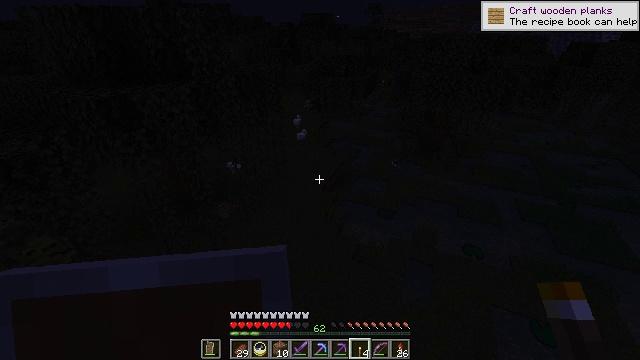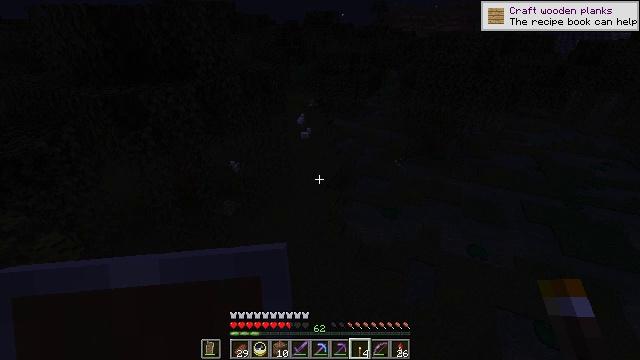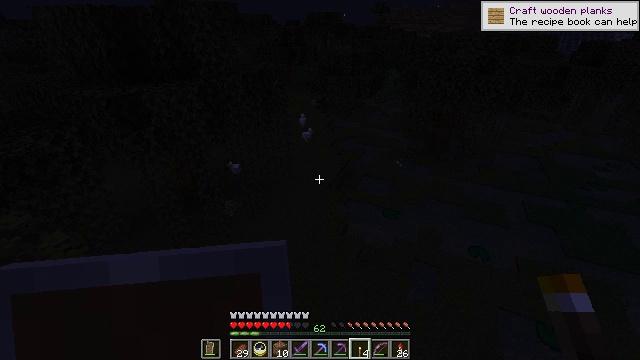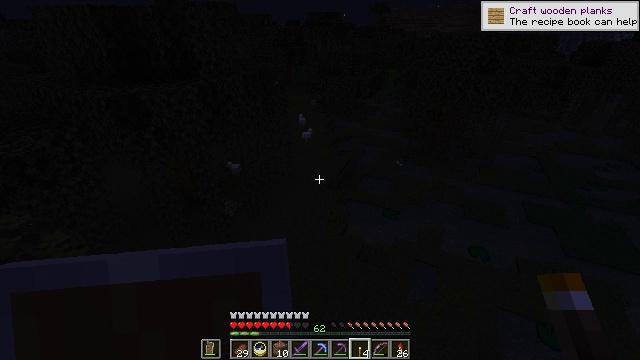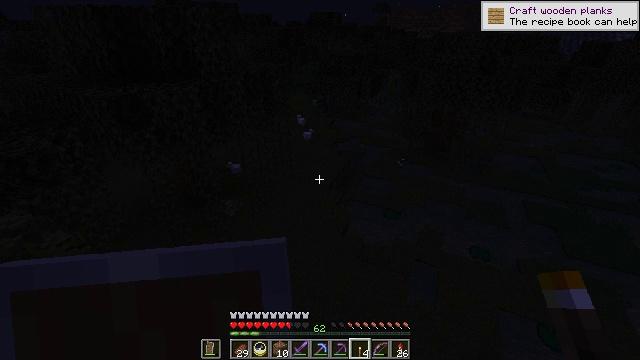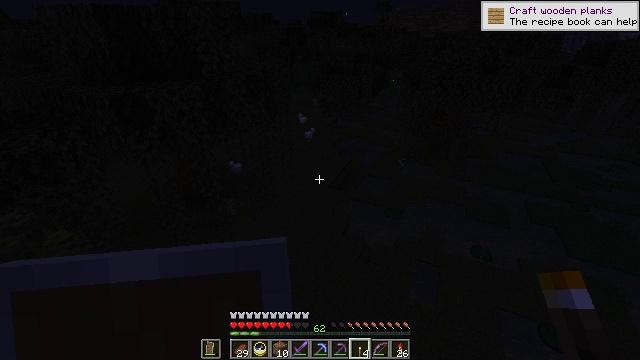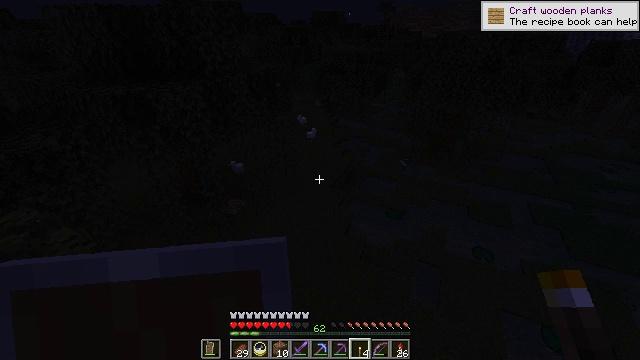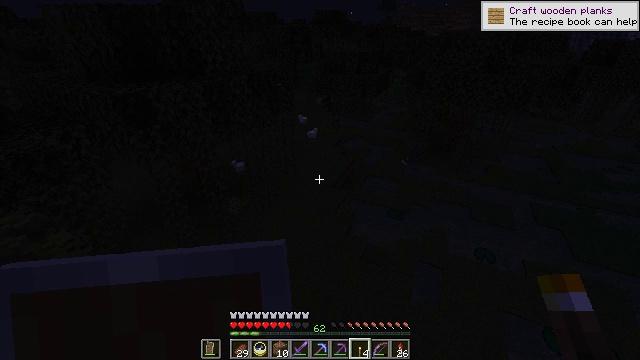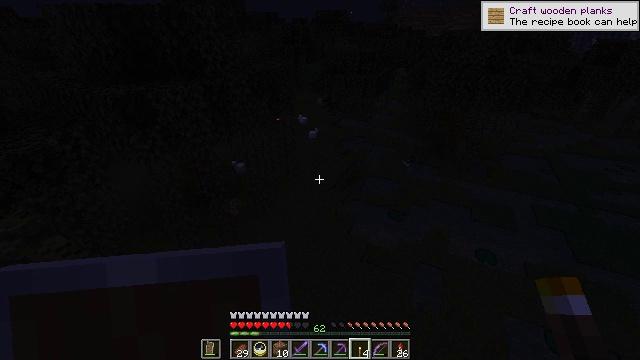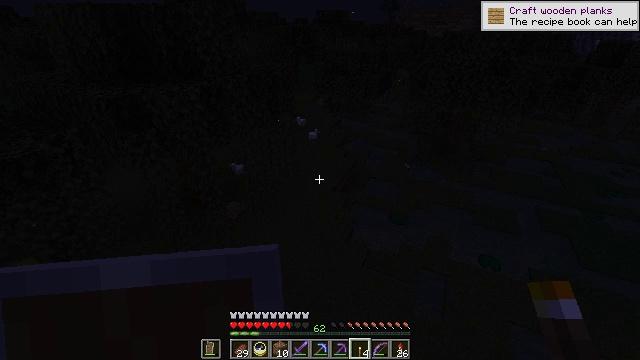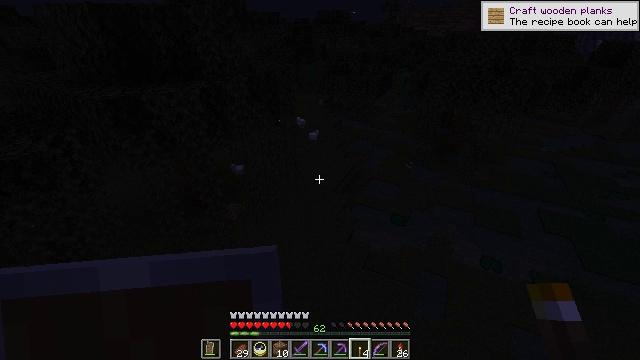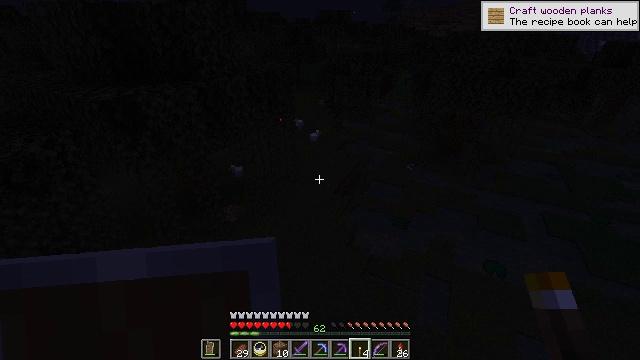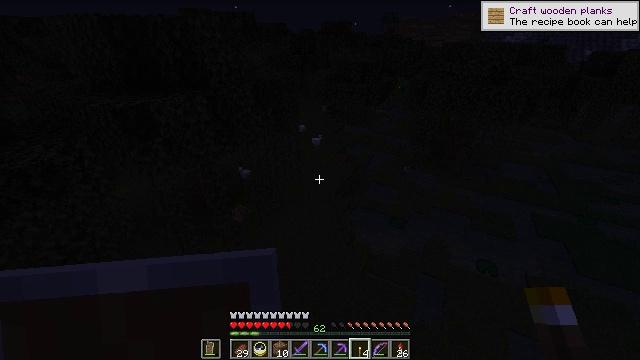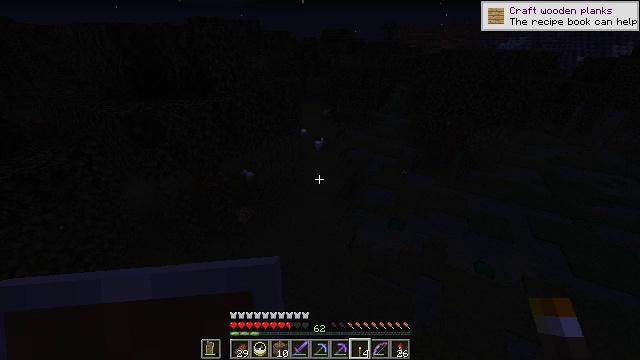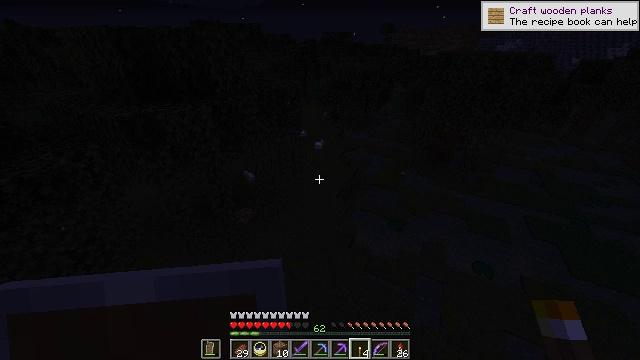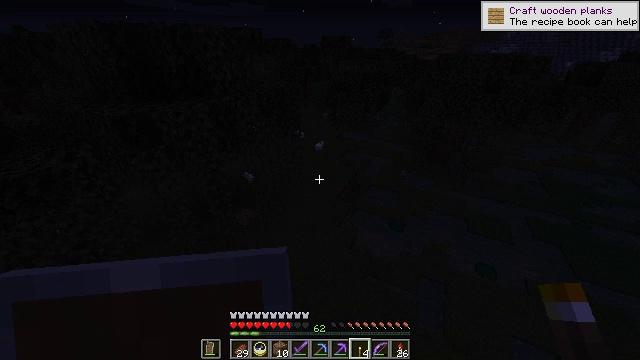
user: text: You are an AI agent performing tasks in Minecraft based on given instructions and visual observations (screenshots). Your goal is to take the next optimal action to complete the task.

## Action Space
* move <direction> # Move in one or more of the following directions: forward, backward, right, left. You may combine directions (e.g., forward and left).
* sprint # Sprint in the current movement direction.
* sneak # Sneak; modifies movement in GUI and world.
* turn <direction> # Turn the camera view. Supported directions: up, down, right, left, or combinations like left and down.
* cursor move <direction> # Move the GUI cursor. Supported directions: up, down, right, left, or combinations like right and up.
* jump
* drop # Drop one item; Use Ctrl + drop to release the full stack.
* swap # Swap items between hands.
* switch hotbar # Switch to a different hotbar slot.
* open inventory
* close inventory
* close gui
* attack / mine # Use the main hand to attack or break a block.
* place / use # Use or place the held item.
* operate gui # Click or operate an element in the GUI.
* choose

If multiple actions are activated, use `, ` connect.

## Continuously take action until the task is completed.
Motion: motion action
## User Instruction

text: Kill enemies.
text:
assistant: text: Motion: no_op
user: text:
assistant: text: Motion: no_op
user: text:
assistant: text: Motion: no_op
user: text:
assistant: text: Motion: no_op
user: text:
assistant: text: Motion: no_op
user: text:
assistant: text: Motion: no_op
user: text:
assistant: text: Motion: move forward
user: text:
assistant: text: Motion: move forward
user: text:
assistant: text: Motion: move forward
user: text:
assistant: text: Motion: no_op
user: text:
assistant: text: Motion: move forward
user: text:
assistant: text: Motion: move forward
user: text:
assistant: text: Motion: move forward
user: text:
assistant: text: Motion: move forward
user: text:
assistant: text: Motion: move forward
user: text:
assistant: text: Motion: move forward
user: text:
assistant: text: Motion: move forward
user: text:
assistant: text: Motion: move forward
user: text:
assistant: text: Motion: move forward
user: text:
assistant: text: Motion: move forward
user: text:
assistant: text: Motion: move forward
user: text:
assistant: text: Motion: move forward
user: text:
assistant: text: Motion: move forward
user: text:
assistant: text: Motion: move forward
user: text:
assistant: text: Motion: move forward
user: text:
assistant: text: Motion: move forward
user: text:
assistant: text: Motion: move forward
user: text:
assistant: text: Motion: move forward
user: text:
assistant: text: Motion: move forward
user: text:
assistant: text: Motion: move forward